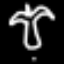
Label: palm tree